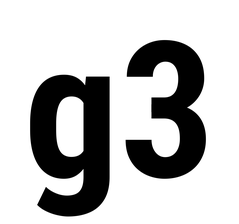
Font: Roboto_Condensed_Bold